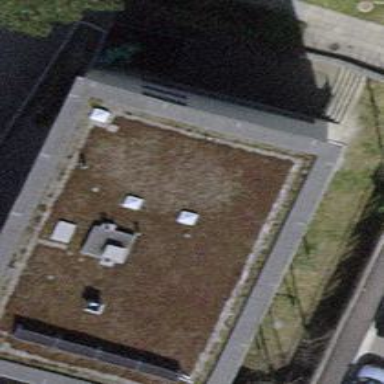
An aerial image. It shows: School building.